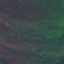
Land use / land cover: Forest